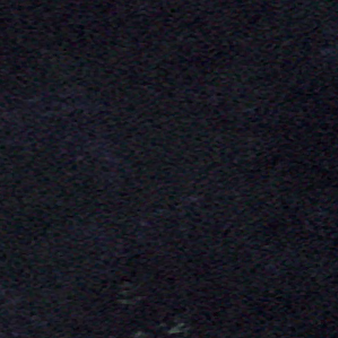
Label: other